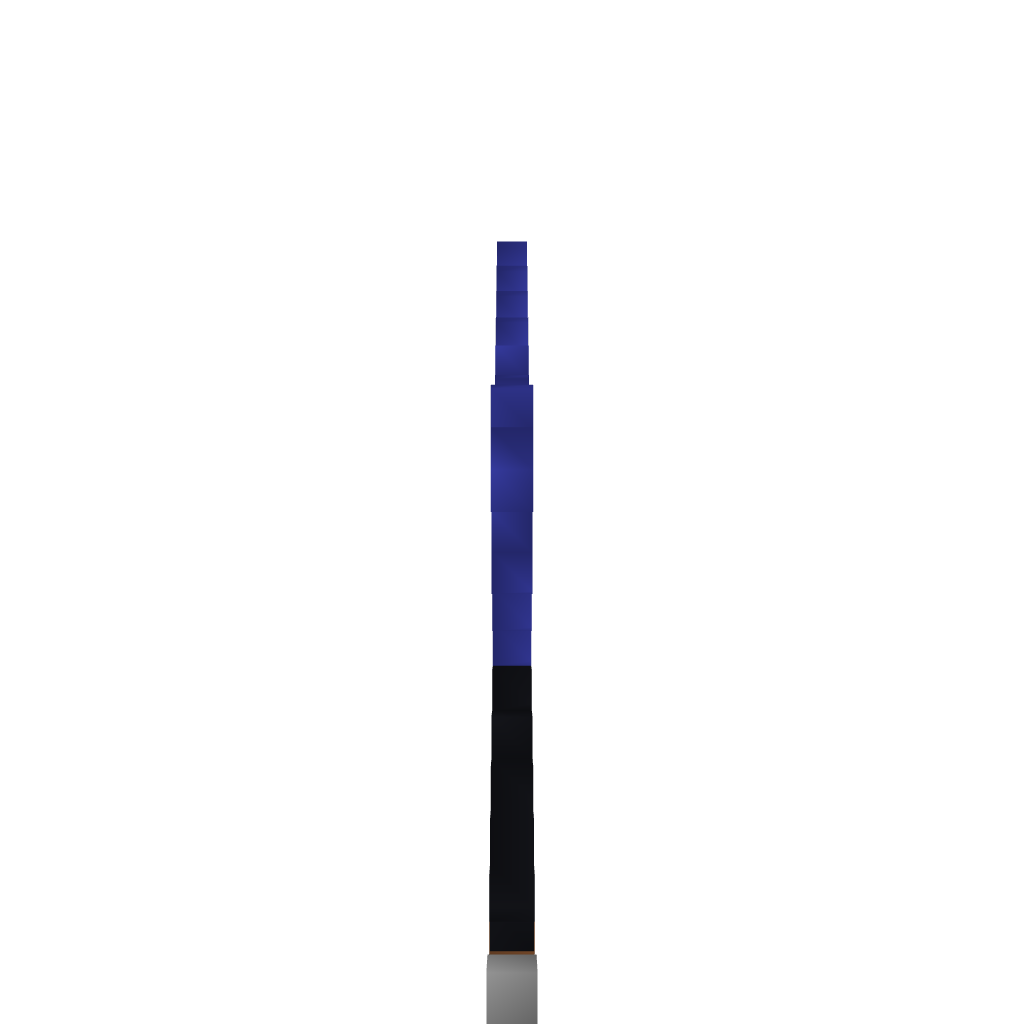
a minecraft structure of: Dark Sword - By Cybersneeze